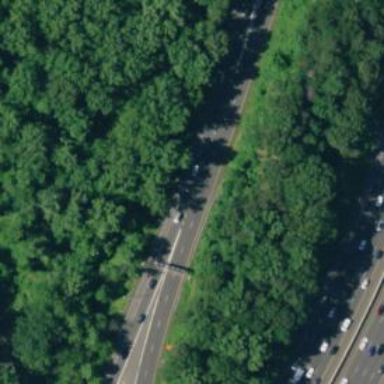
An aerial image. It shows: Motorway junction.